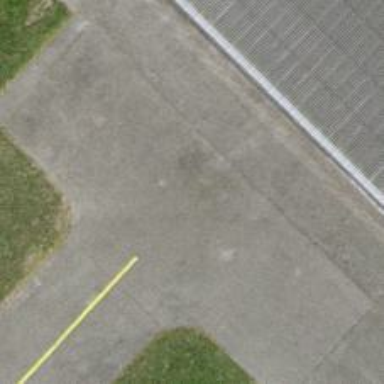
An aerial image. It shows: Image of taxiway at airport.